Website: home-depot
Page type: account-dashboard
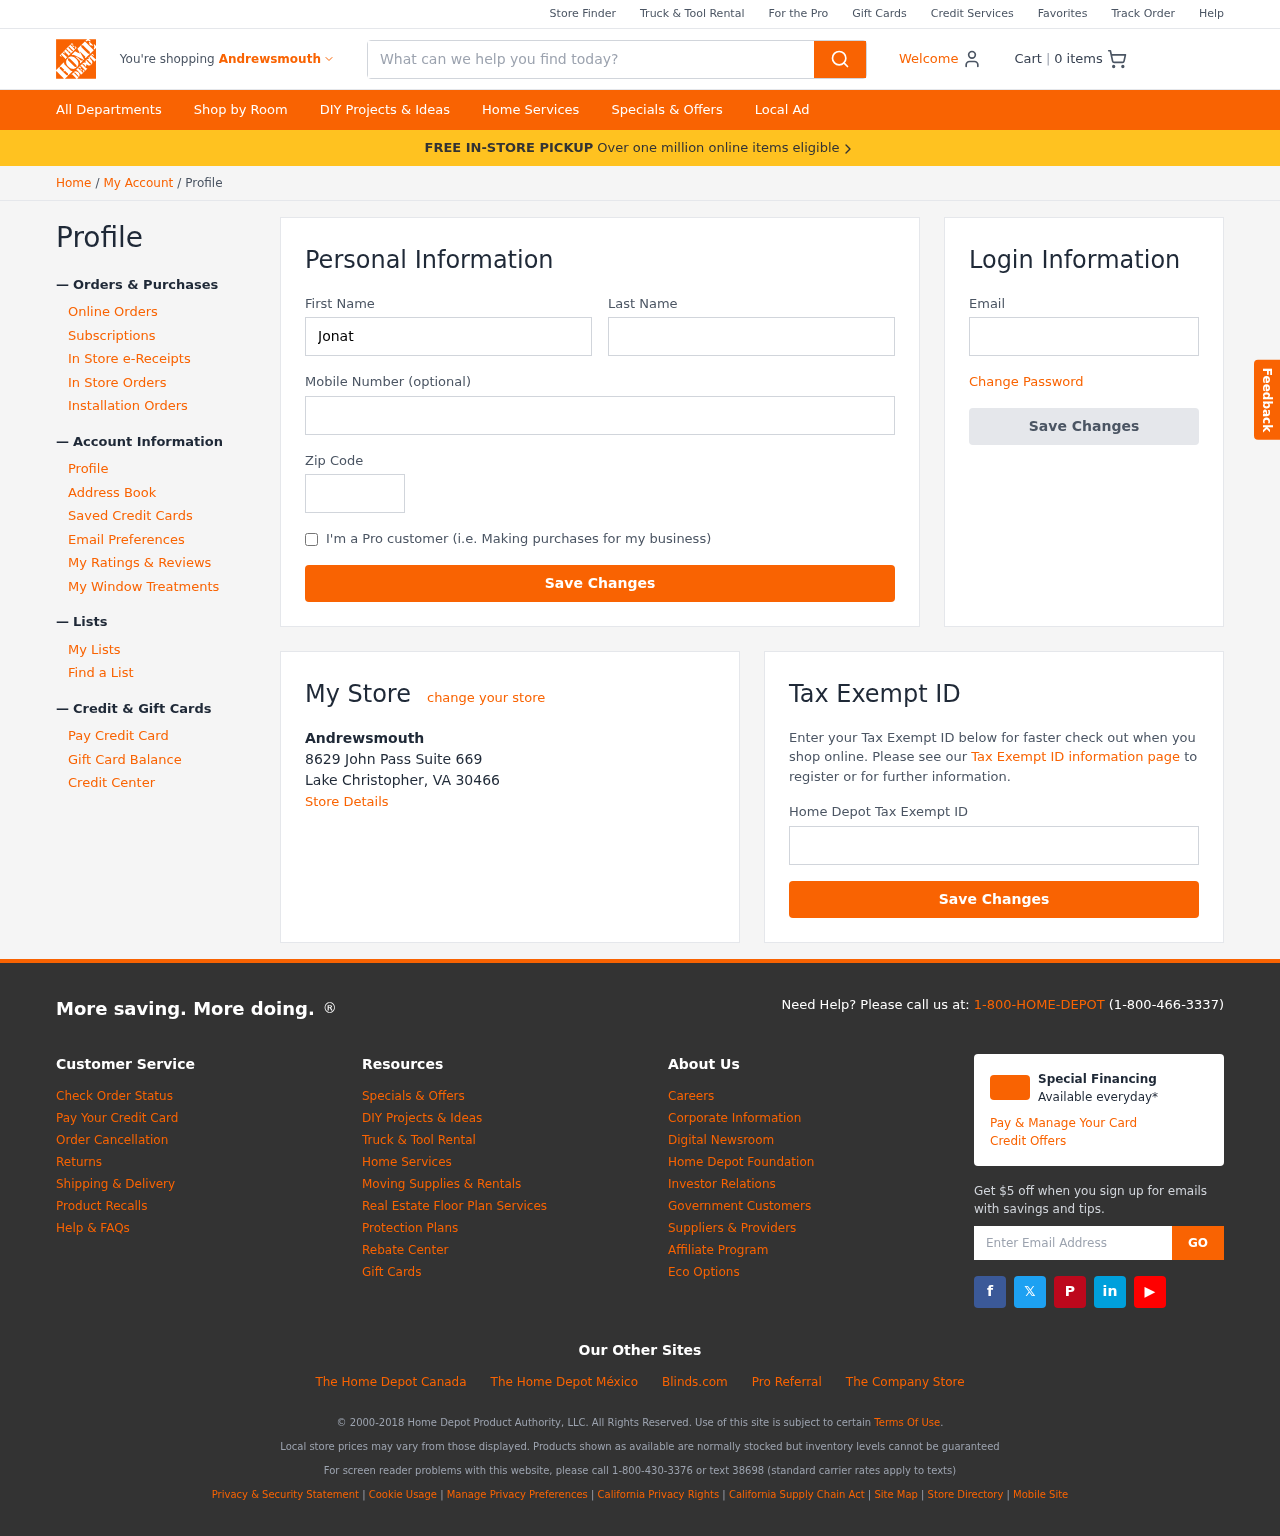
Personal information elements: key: PII_CITY
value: Andrewsmouth
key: PII_EMAIL
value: jonathancallahan@yahoo.com
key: PII_FIRSTNAME
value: Jonathan
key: PII_LASTNAME
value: Callahan
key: PII_LOCATION1_CITY_STATE_ZIP
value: Lake Christopher, VA 30466
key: PII_LOCATION1_NAME
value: Andrewsmouth
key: PII_LOCATION1_STREET
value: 8629 John Pass Suite 669
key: PII_PHONE
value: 3029439402
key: PII_POSTCODE
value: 61562
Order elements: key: ORDER_NUM_ITEMS
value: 0
Search elements: key: HEADER_SEARCH
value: What can we help you find today?